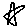
Label: star